Question: I have created a report which is basically a timesheet for the employee to fill-in, so it's a table where one row is designed to be prefilled with employee's data (ex : name / last name...).
My SQL request retrieves 16 employees record. One page contains only 13 rows, so it will automatically create a second page for the last 3 rows. My problem (and requirement) is to create a second page containing 13 rows, 3 of them will be filled with records, and 10 of them will be left blank.
Here is an example:

How can I do that?
What if I want to create an extra-page with 13 blank rows?
Can someone help me please?
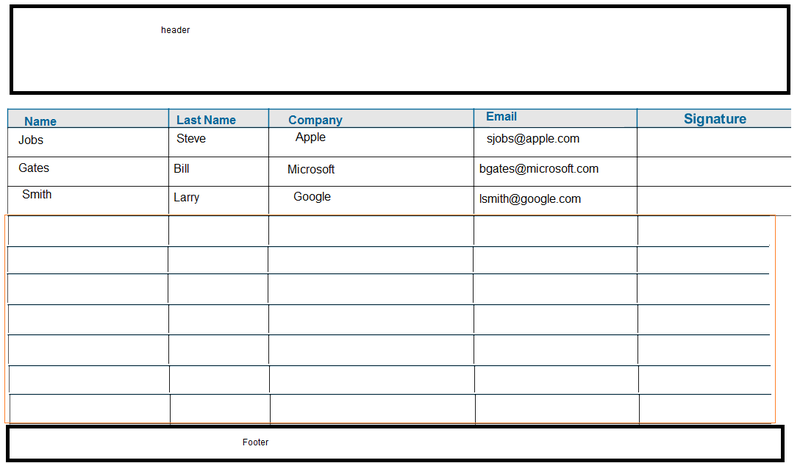
Answer: I got my answer on the jaspersoft communauty forum : <URL>
The principle is to customize the background's band, here is in an example of the model :
'''
<background>
<band height="555" splitType="Stretch">
<rectangle>
<reportElement uuid="ee3fa6a5-eddb-4b38-b834-f2658bcf92d1" x="0" y="59" width="800" height="427"/>
</rectangle>
<line>
<reportElement uuid="4494e946-4ff5-4d57-b3eb-9d64eda302c4" x="0" y="95" width="800" height="1"/>
</line>
<line>
<reportElement uuid="4494e946-4ff5-4d57-b3eb-9d64eda302c4" x="0" y="125" width="800" height="1"/>
</line>
<line>
<reportElement uuid="4494e946-4ff5-4d57-b3eb-9d64eda302c4" x="0" y="155" width="800" height="1"/>
</line>
<line>
<reportElement uuid="4494e946-4ff5-4d57-b3eb-9d64eda302c4" x="0" y="185" width="800" height="1"/>
</line>
<line>
<reportElement uuid="4494e946-4ff5-4d57-b3eb-9d64eda302c4" x="0" y="215" width="800" height="1"/>
</line>
<line>
<reportElement uuid="4494e946-4ff5-4d57-b3eb-9d64eda302c4" x="0" y="245" width="800" height="1"/>
</line>
<line>
<reportElement uuid="4494e946-4ff5-4d57-b3eb-9d64eda302c4" x="0" y="275" width="800" height="1"/>
</line>
<line>
<reportElement uuid="4494e946-4ff5-4d57-b3eb-9d64eda302c4" x="0" y="305" width="800" height="1"/>
</line>
<line>
<reportElement uuid="4494e946-4ff5-4d57-b3eb-9d64eda302c4" x="0" y="335" width="800" height="1"/>
</line>
<line>
<reportElement uuid="4494e946-4ff5-4d57-b3eb-9d64eda302c4" x="0" y="365" width="800" height="1"/>
</line>
<line>
<reportElement uuid="4494e946-4ff5-4d57-b3eb-9d64eda302c4" x="0" y="395" width="800" height="1"/>
</line>
<line>
<reportElement uuid="4494e946-4ff5-4d57-b3eb-9d64eda302c4" x="0" y="425" width="800" height="1"/>
</line>
<line>
<reportElement uuid="4494e946-4ff5-4d57-b3eb-9d64eda302c4" x="0" y="455" width="800" height="1"/>
</line>
<line>
<reportElement uuid="01f3d5fc-9d23-4c7b-96cf-0ff7b3285400" x="160" y="59" width="1" height="427"/>
</line>
<line>
<reportElement uuid="01f3d5fc-9d23-4c7b-96cf-0ff7b3285400" x="320" y="59" width="1" height="427"/>
</line>
<line>
<reportElement uuid="01f3d5fc-9d23-4c7b-96cf-0ff7b3285400" x="480" y="59" width="1" height="427"/>
</line>
<line>
<reportElement uuid="01f3d5fc-9d23-4c7b-96cf-0ff7b3285400" x="639" y="59" width="1" height="427"/>
</line>
</band>
</background>
'''